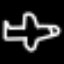
Label: airplane